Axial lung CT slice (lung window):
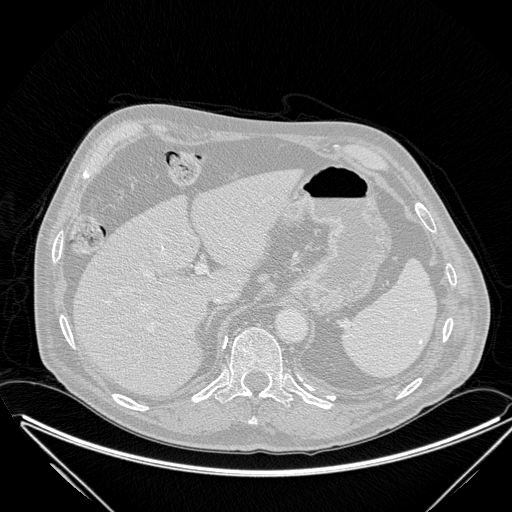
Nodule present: no